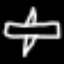
Label: airplane